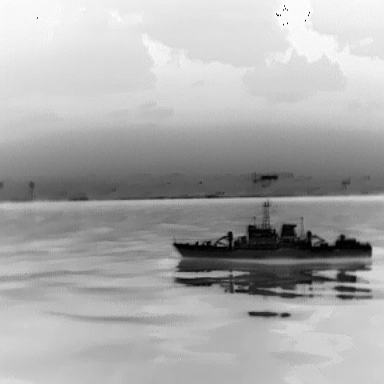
There is a warship in the infrared image.